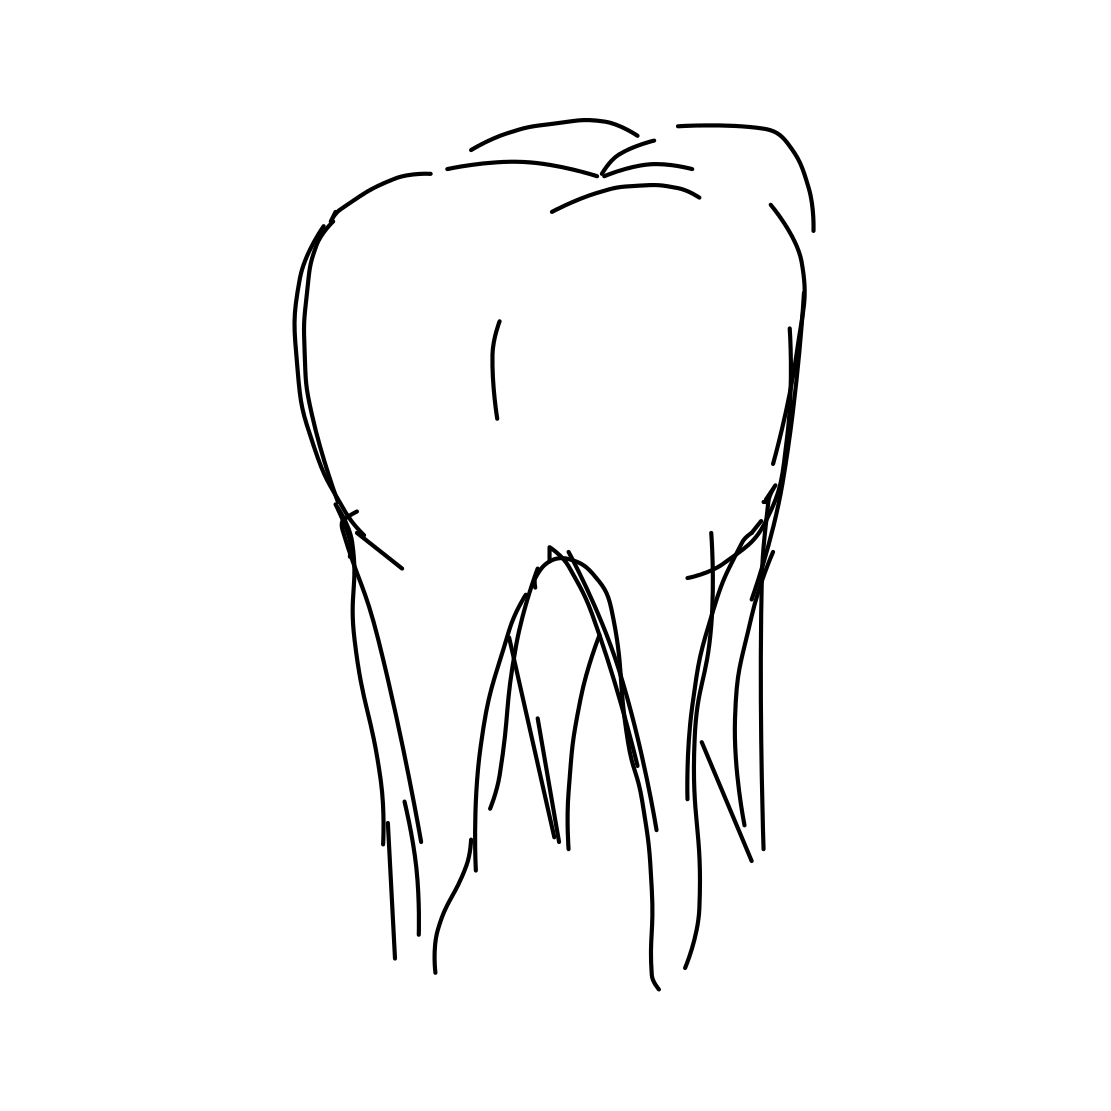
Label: tooth